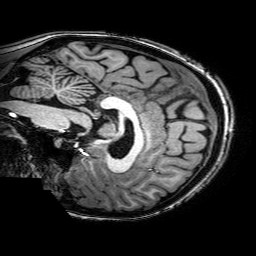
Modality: T1w
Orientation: sagittal